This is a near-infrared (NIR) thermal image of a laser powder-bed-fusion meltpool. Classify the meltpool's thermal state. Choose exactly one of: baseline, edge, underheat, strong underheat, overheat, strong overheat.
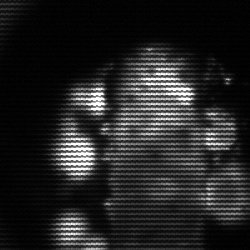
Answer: strong underheat